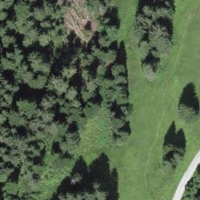
EUNIS habitat code: 24
Species observed at this site:
Traunsteinera globosa
Anacamptis pyramidalis